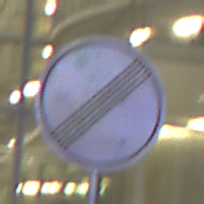
Verkehrszeichen: EndeSaemtlicherBegrenzungen
Umgebung: Outdoor, Urban
Tageszeit: Night
Wetter: PartlyCloudy
Licht: Artificial
Jahreszeit: NotSpecified
Kontrast: HighContrast